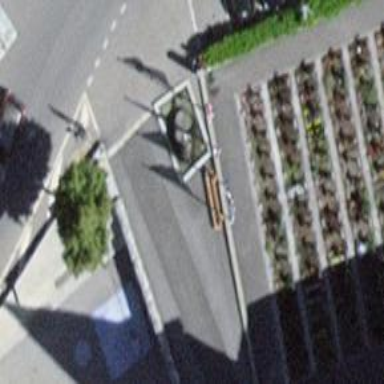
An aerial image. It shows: Flagpole which is man-made.